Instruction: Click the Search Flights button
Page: home
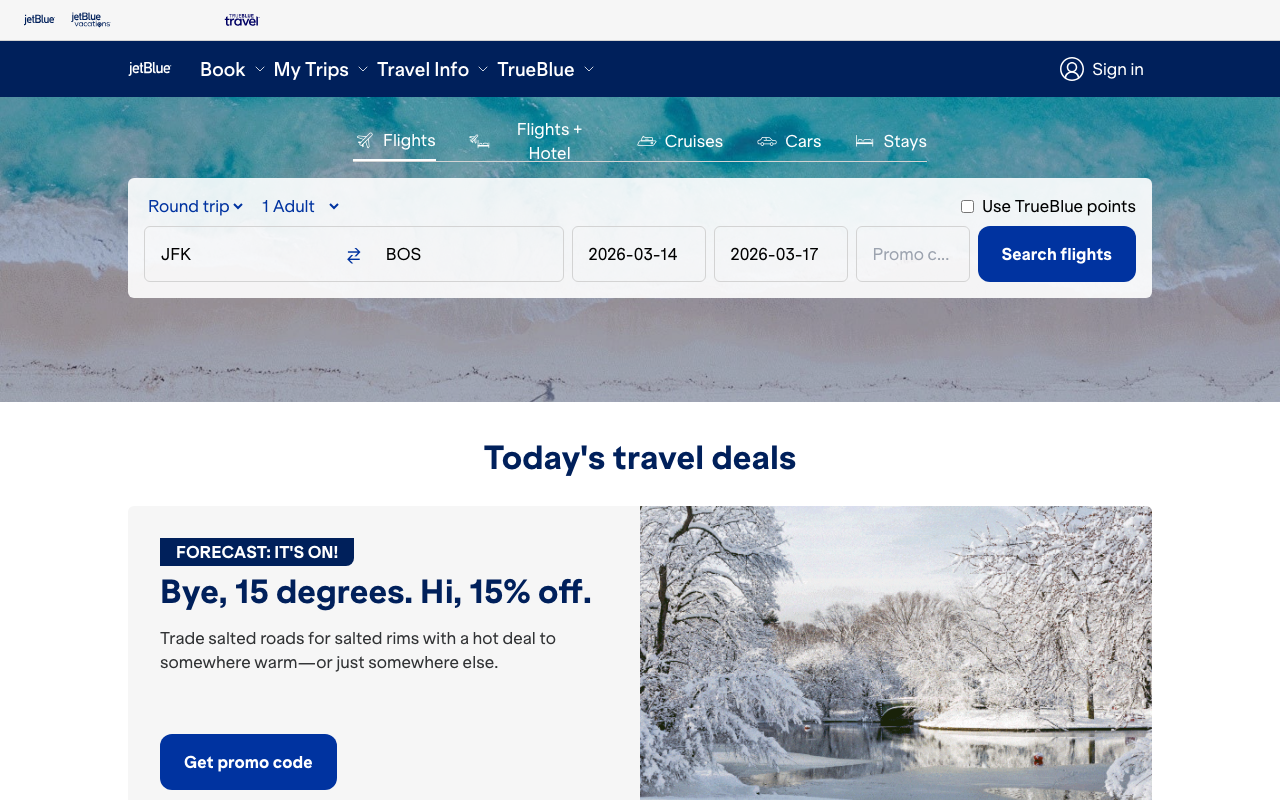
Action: click